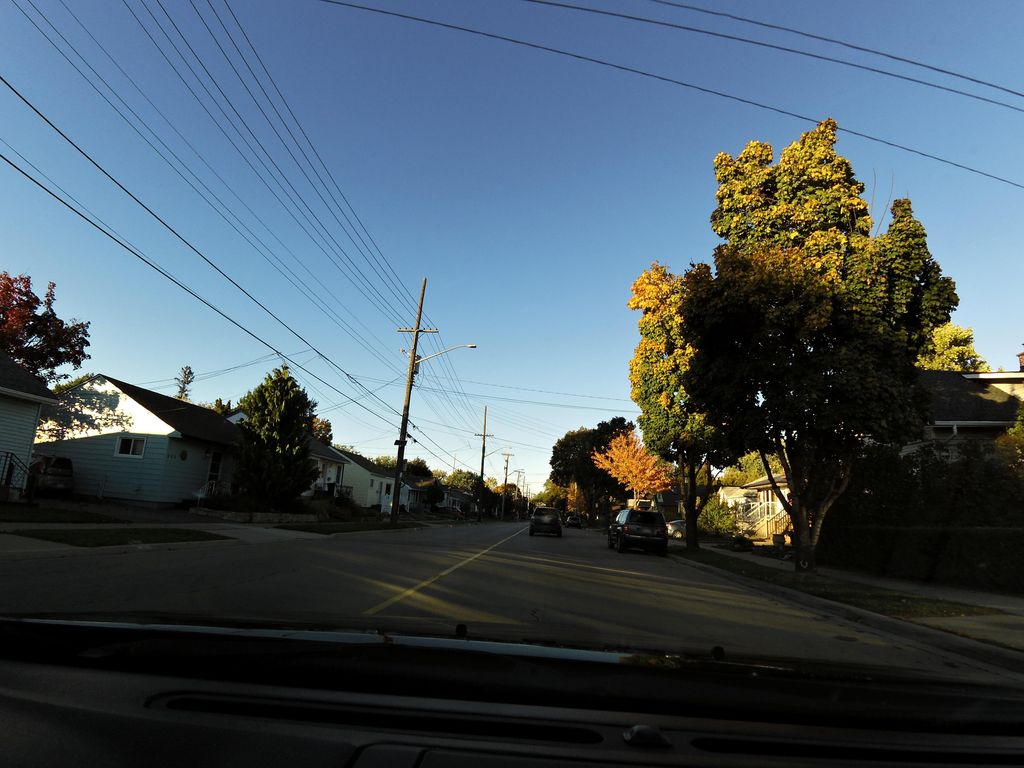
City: hamilton